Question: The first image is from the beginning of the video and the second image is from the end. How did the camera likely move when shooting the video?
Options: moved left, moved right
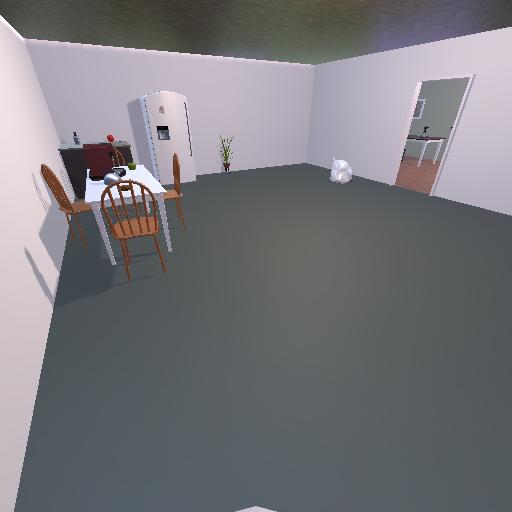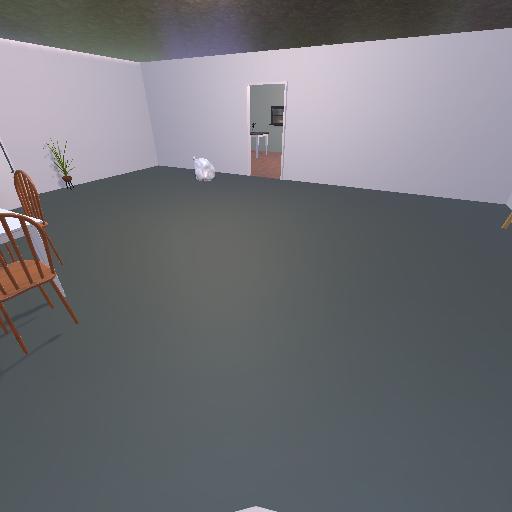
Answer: moved left